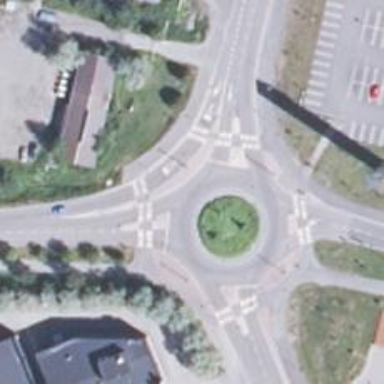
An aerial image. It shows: Tertiary road with asphalt surface leading to roundabout.